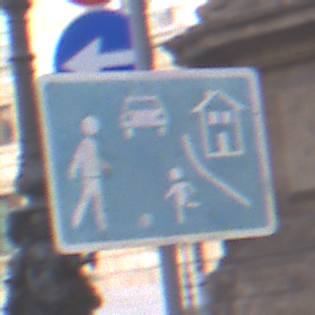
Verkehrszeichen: BeginnVerkehrsberuhigterBereich
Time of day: SunriseSunset
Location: Outdoor (Urban)
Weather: PartlyCloudy
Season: NotSpecified
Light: Natural